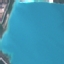
Land use / land cover: SeaLake